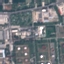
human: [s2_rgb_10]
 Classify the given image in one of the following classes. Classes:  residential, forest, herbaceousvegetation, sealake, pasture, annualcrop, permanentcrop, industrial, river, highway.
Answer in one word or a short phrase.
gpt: Industrial